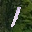
Label: 1